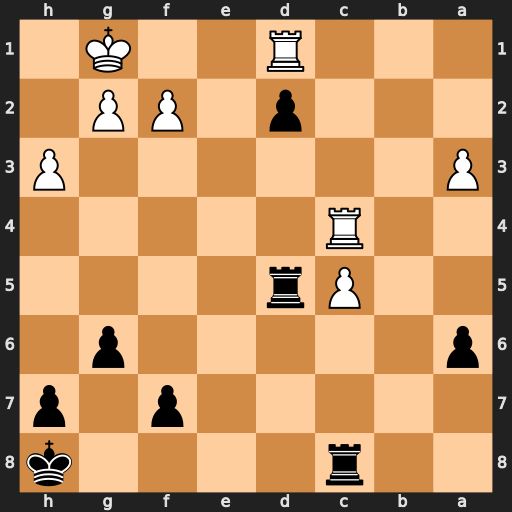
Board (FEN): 2r4k/5p1p/p5p1/2Pr4/2R5/P6P/3p1PP1/3R2K1
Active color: b
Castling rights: -
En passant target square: -
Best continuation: Re8 Kh2 Re1 Rxd2 Rxd2